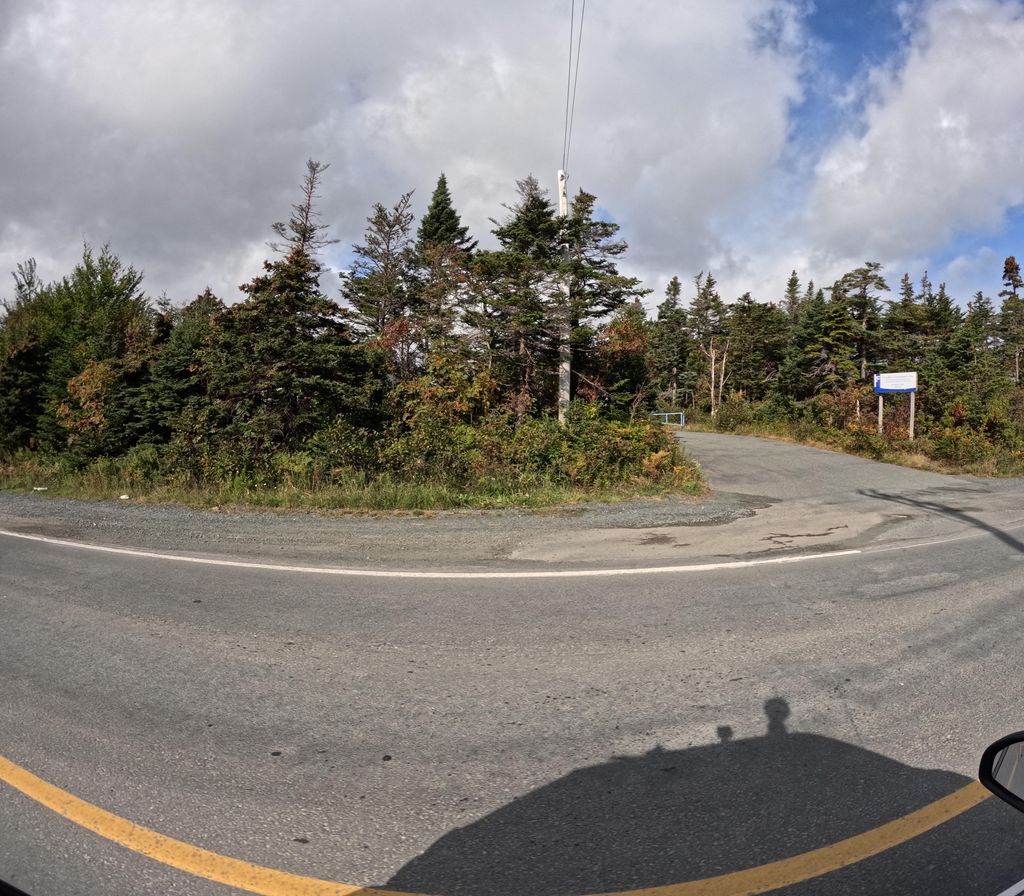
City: st_johns